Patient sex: M
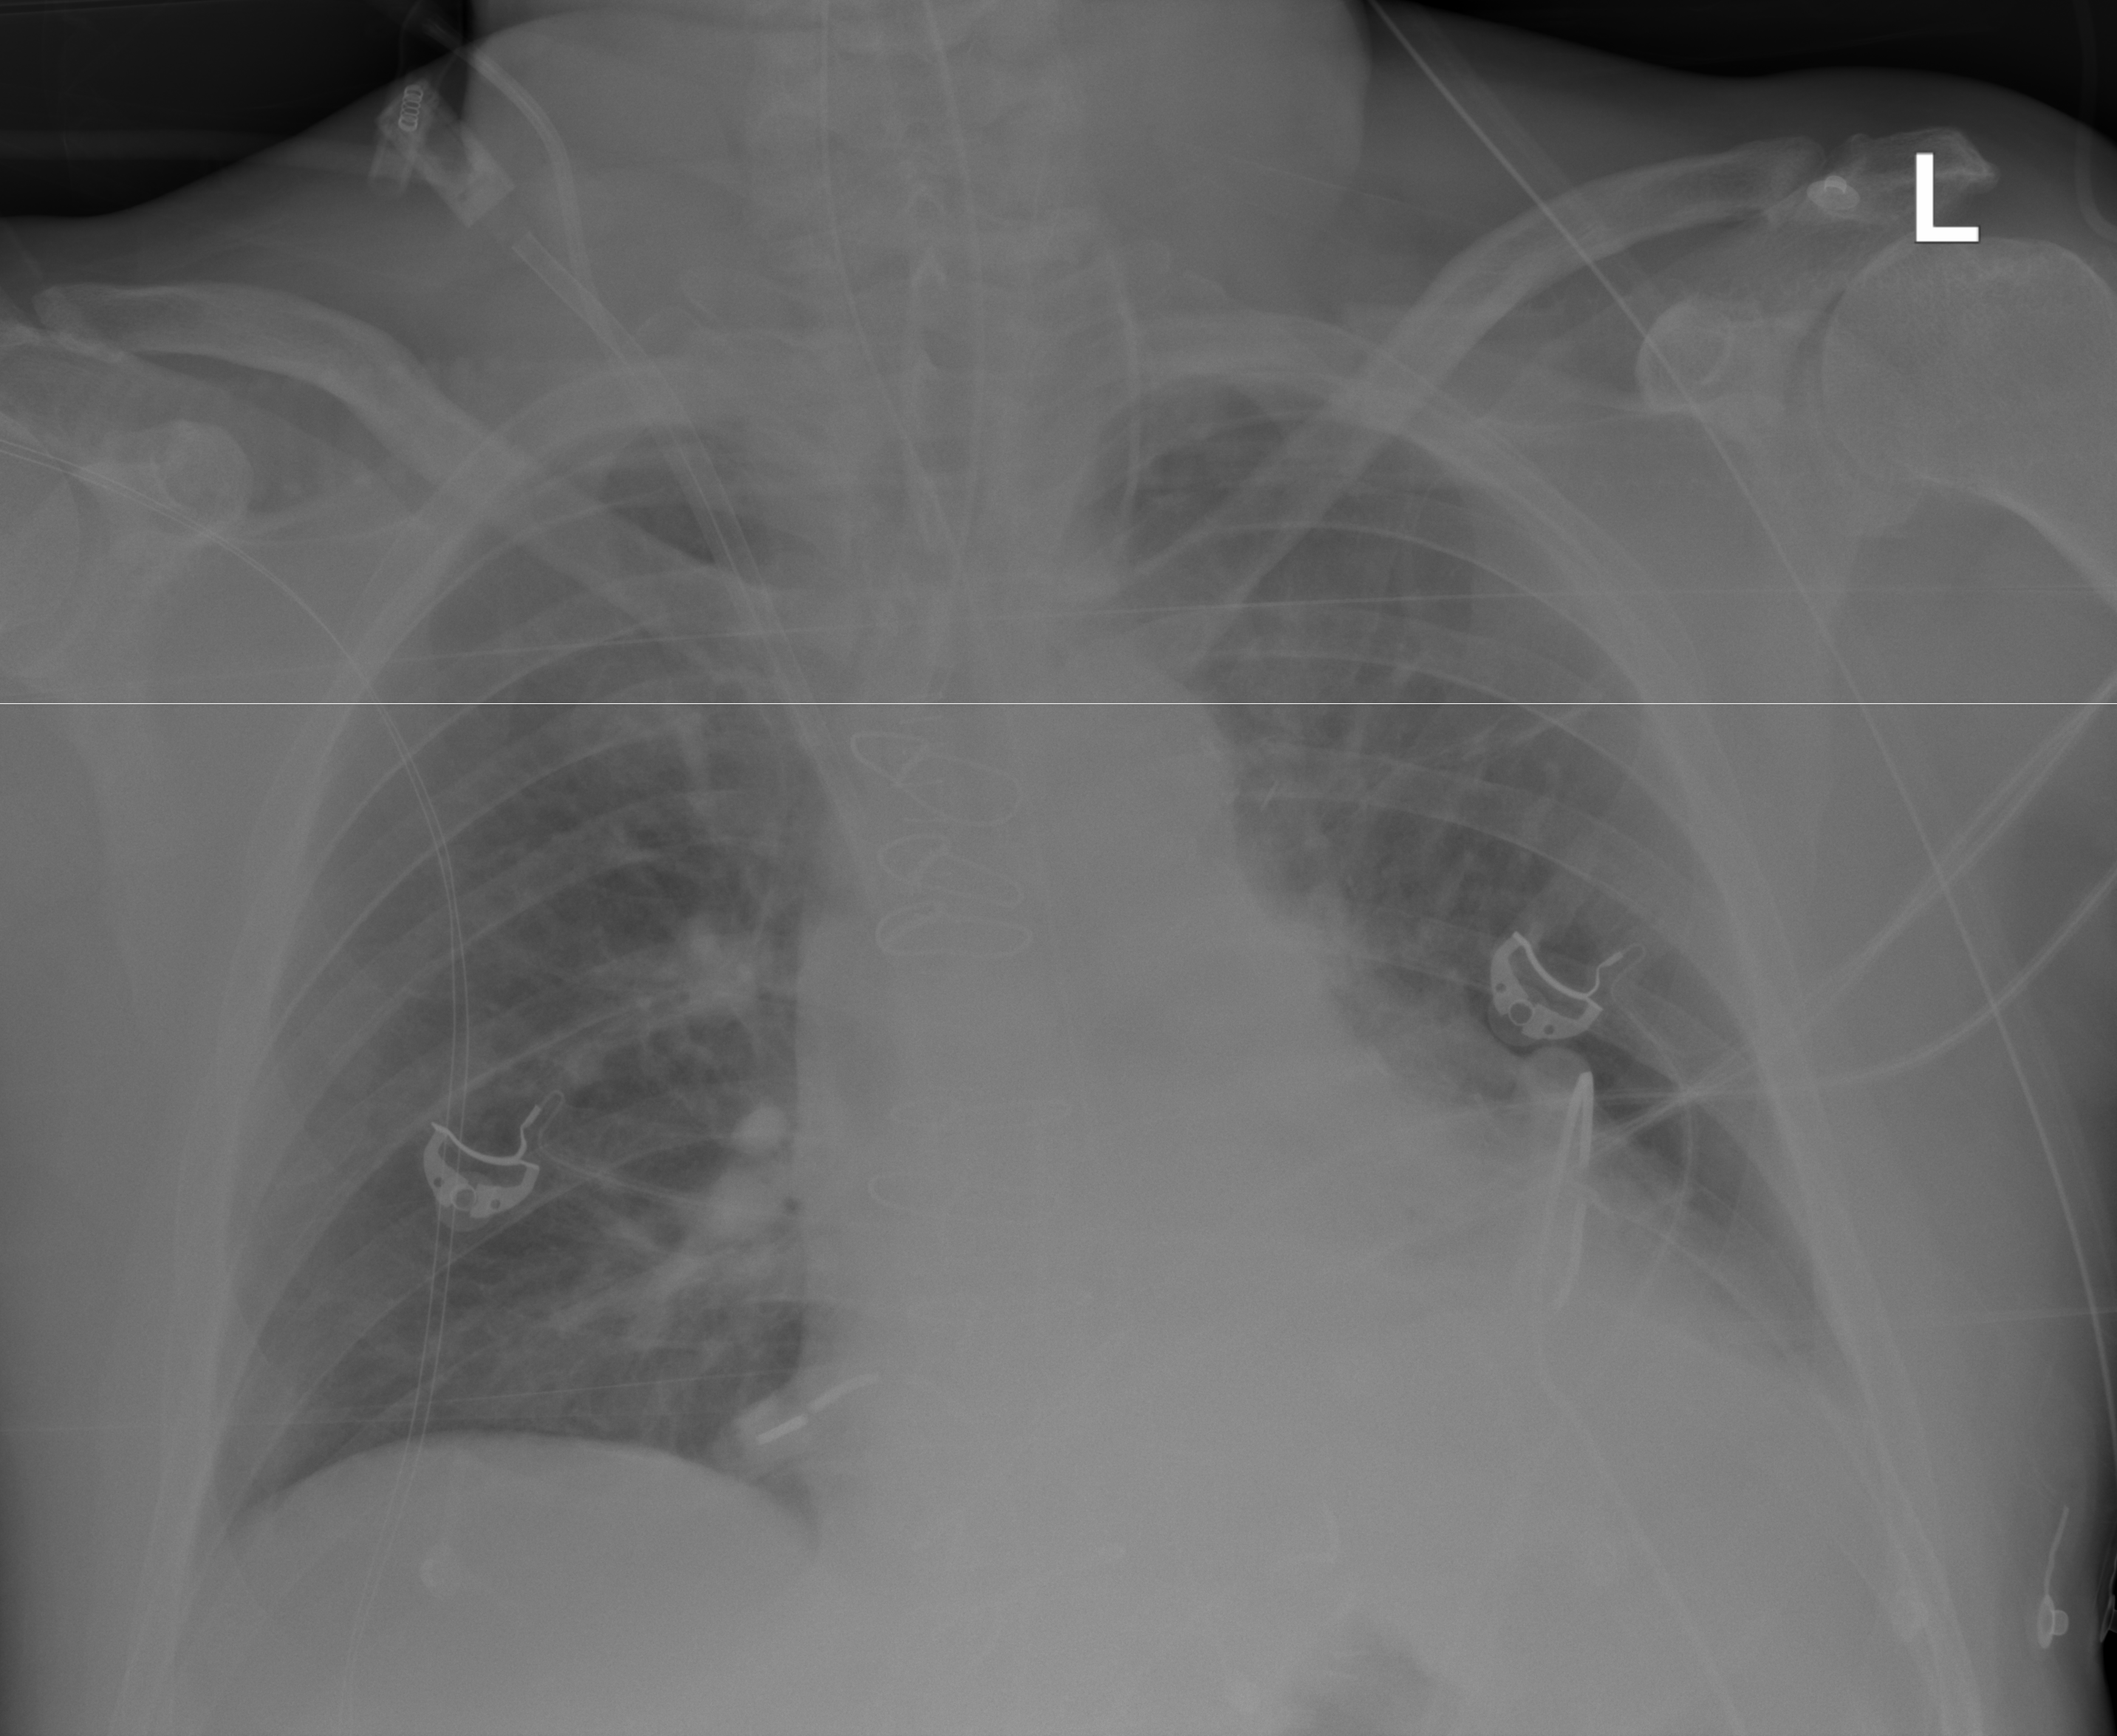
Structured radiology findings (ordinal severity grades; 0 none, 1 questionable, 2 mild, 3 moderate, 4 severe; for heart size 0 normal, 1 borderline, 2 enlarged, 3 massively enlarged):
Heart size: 0
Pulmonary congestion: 2
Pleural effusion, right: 0
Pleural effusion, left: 2
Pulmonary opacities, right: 0
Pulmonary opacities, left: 0
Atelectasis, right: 0
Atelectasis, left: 0